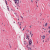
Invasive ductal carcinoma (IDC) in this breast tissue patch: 0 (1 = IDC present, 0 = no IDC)